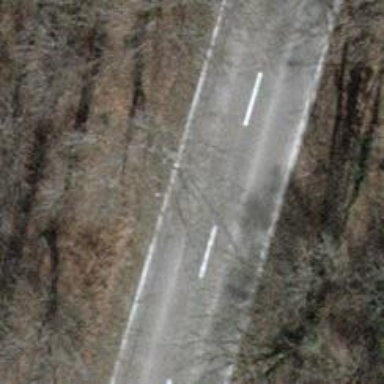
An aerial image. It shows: Secondary road with asphalt surface.